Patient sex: M
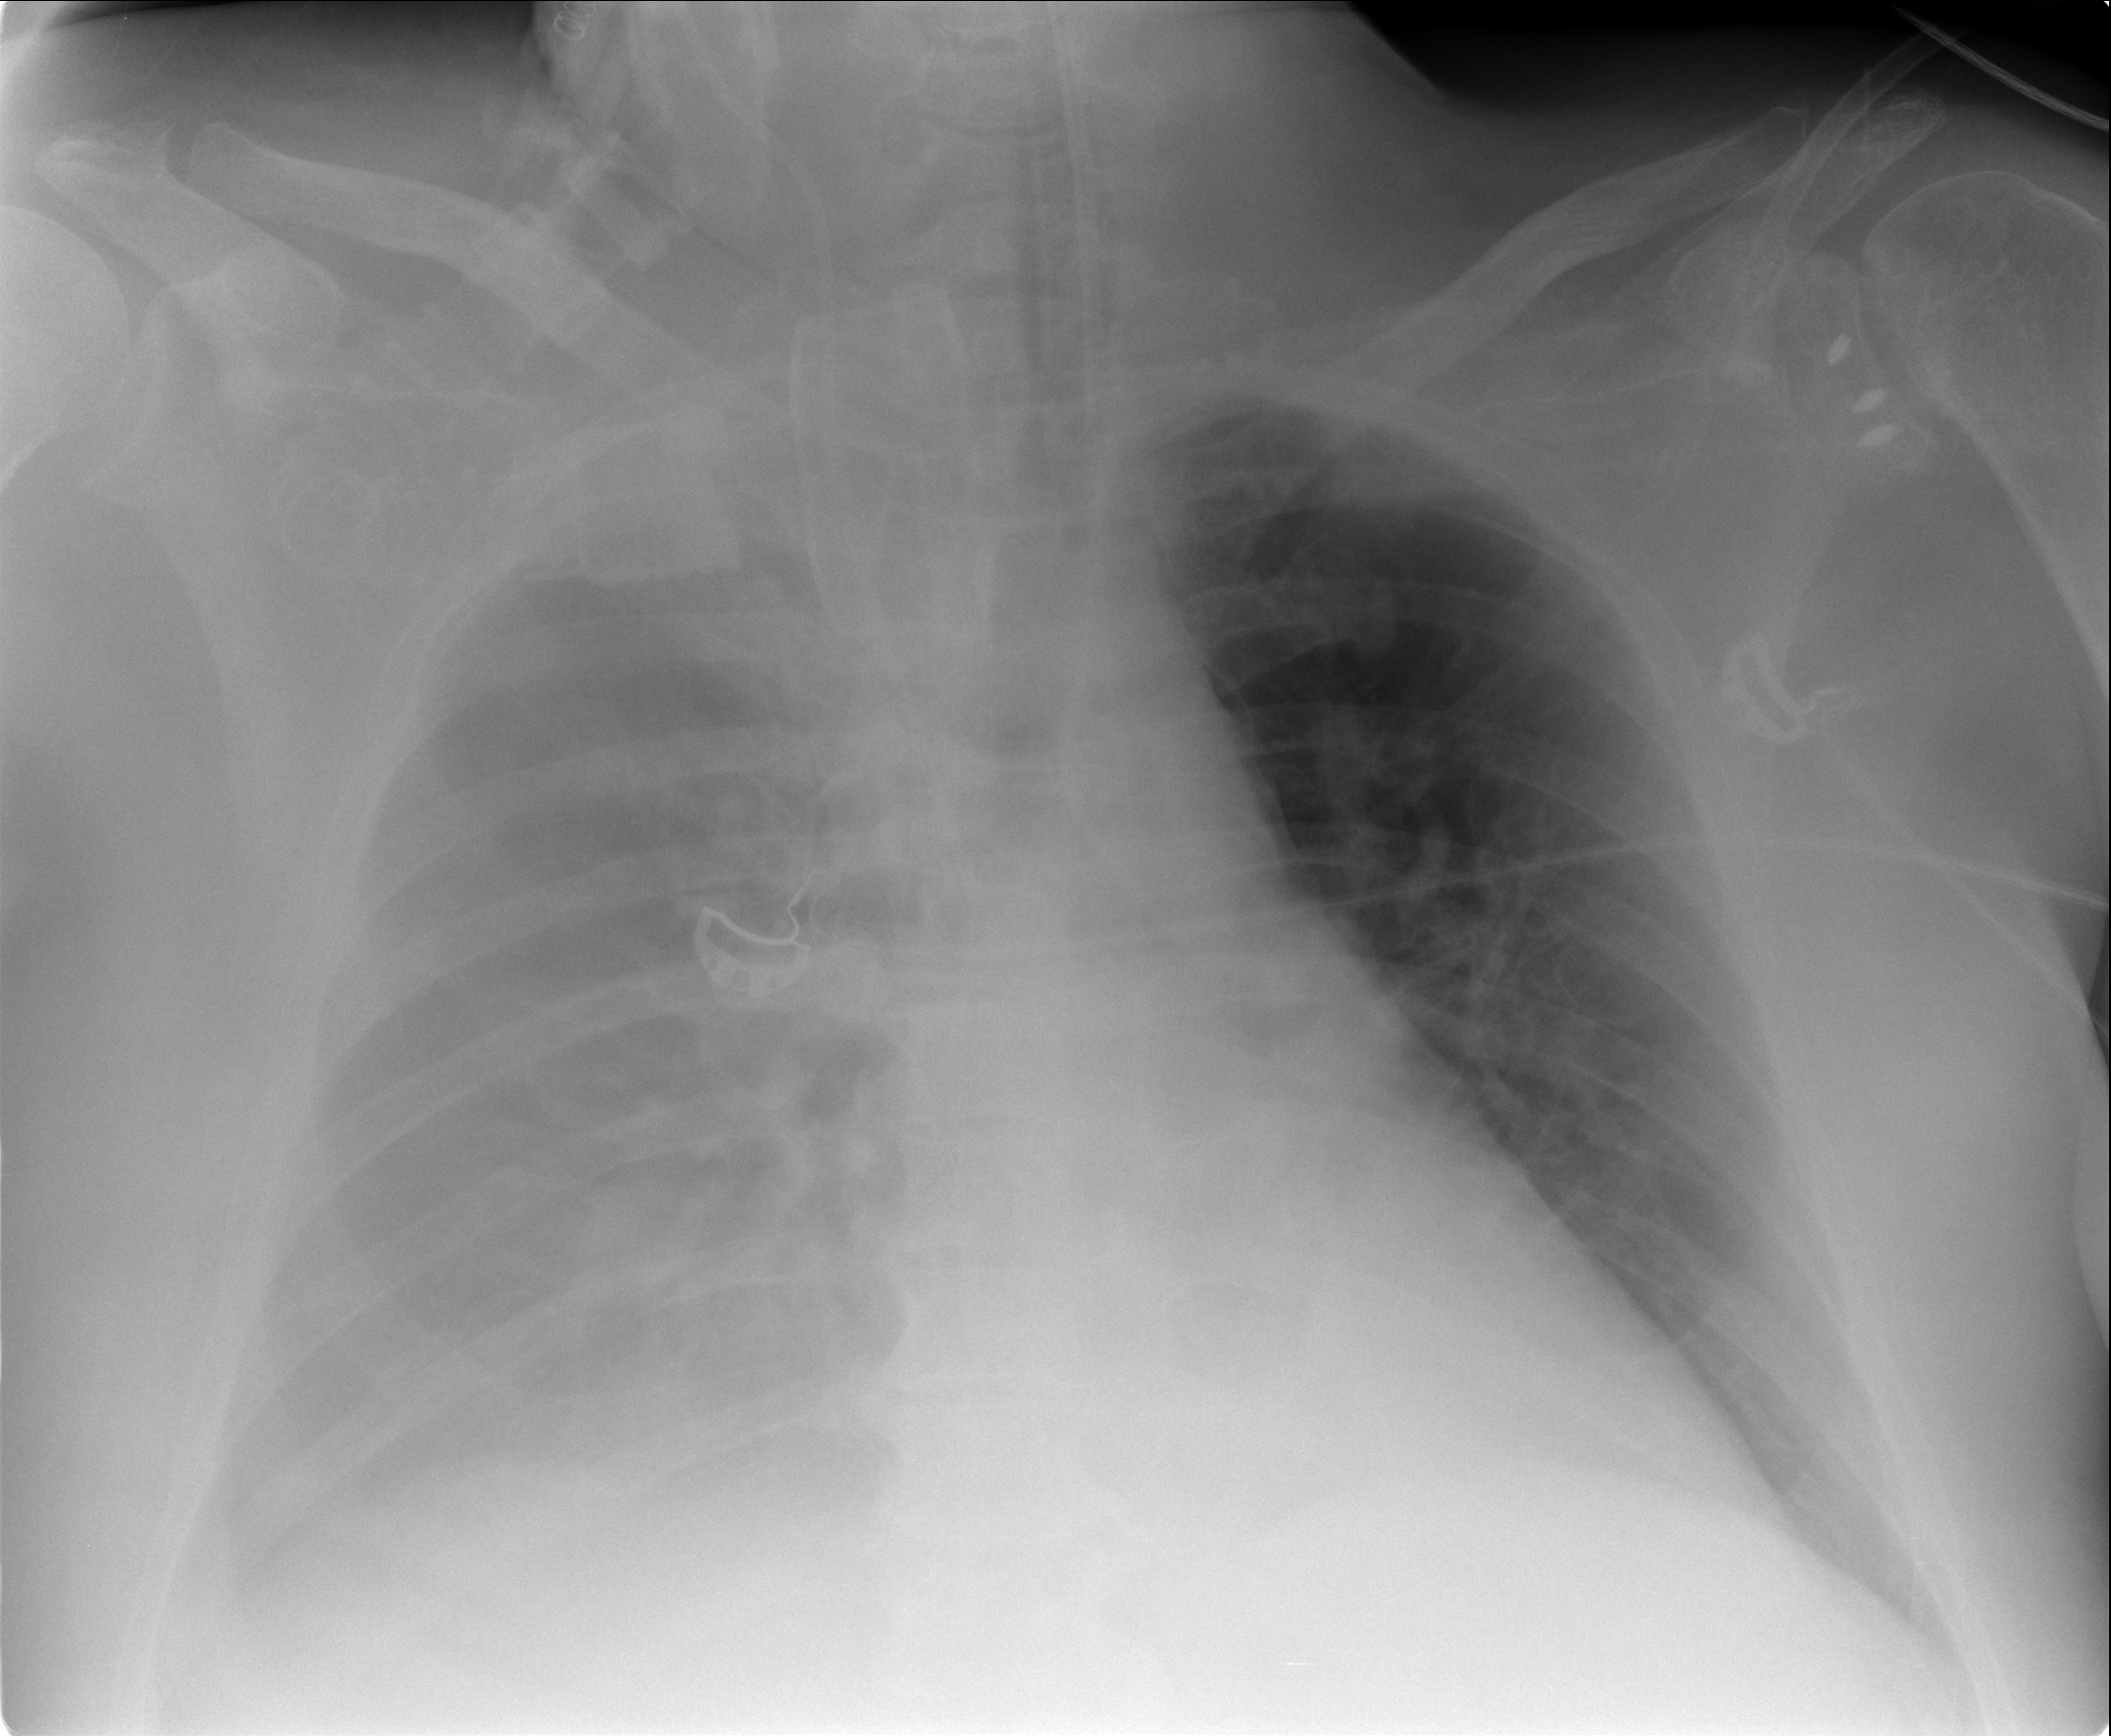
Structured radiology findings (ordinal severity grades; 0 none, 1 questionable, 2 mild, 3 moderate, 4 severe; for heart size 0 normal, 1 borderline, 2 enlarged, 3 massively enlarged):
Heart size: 0
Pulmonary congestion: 1
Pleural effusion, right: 3
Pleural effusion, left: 0
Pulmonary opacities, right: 1
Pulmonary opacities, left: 0
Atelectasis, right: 3
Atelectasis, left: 0